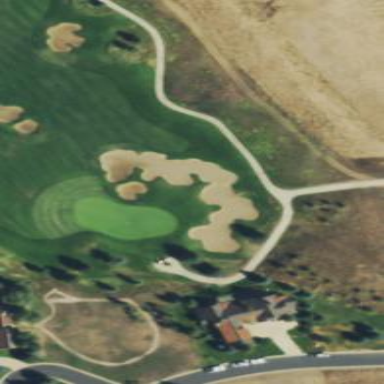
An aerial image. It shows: Bunker on golf course.